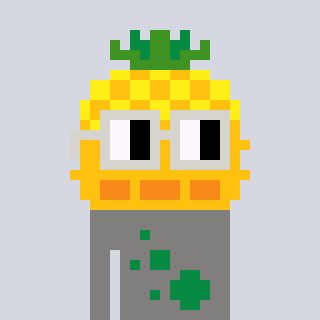
a pixel art character with square light gray glasses, a pineapple-shaped head and a bluegrey-colored body on a cool background